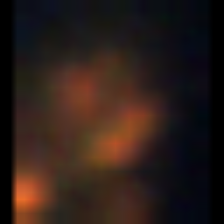
Taxon: Unknown_full_image
Group: Unknown